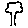
Label: tree